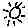
Label: sun